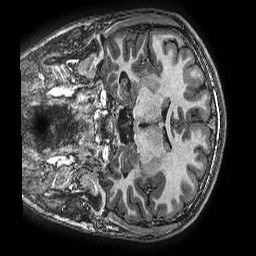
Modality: T1w
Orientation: coronal
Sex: male
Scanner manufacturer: ge
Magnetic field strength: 3 T
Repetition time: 0.00766 s
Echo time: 0.003476 s